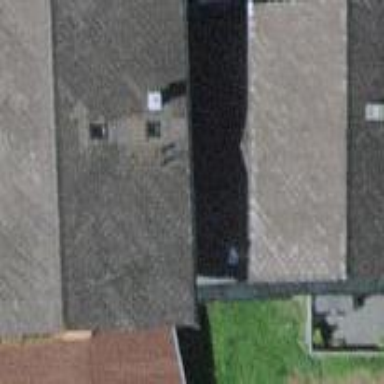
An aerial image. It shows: Simple house.